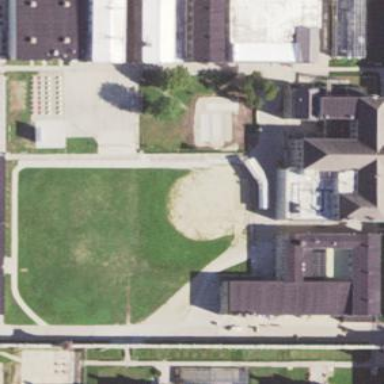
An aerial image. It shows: Baseball pitch for leisure land.